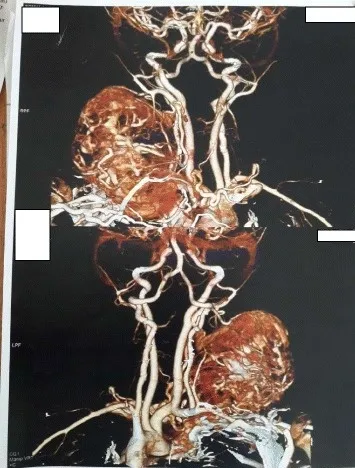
CT angiography (3D).
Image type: radiology (ct)